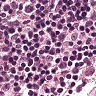
Metastatic tissue present: no